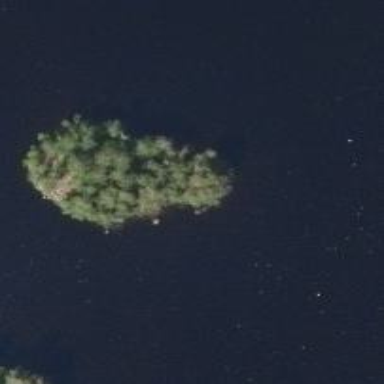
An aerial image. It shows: Nature reserve located on islet.